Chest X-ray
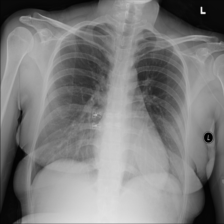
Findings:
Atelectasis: negative
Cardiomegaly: negative
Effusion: negative
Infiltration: negative
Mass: negative
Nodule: negative
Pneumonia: negative
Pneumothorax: negative
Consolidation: negative
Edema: negative
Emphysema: negative
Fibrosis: negative
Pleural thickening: negative
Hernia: negative